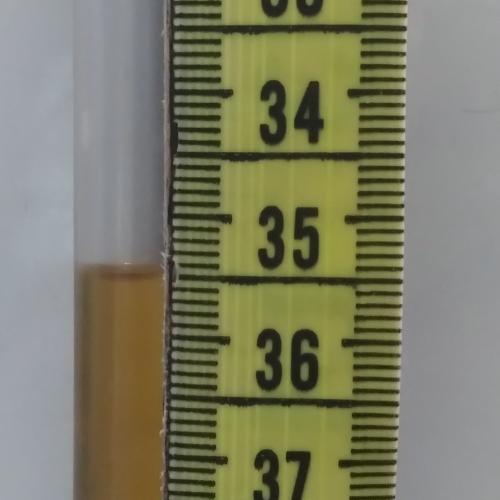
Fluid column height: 35.5 cm